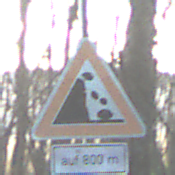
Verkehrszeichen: SteinschlagLinks
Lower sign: LaengeEinerStrecke5
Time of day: SunriseSunset
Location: Outdoor (Nature)
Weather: Clear
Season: Winter
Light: Natural